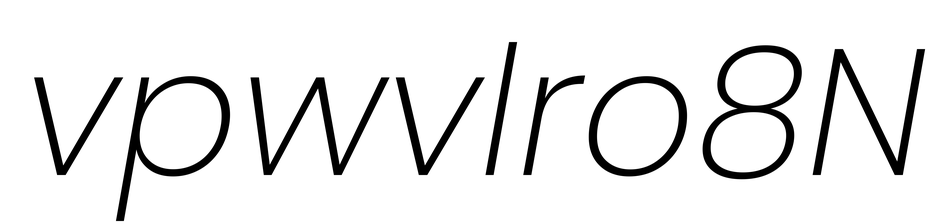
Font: Poppins-ExtraLightItalic